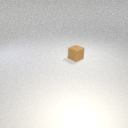
small brown rubber cube